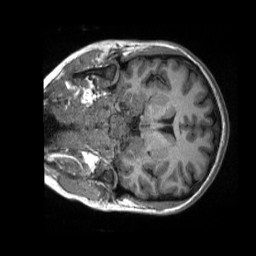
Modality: T1w
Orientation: coronal
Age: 28
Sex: female
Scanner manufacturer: siemens
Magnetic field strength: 3 T
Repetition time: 2.3 s
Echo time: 0.00288 s